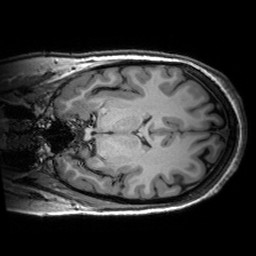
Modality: T1w
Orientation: coronal
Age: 32
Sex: female
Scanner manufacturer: siemens
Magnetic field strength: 3 T
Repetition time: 2.53 s
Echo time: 0.00299 s